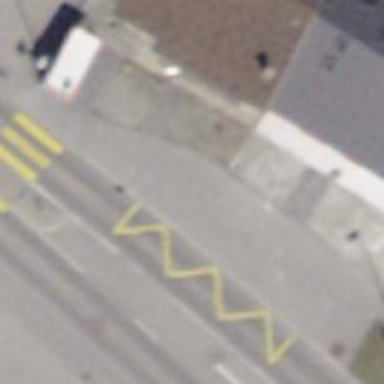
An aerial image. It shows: Bus stop with platform for public transport.